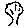
Label: tree